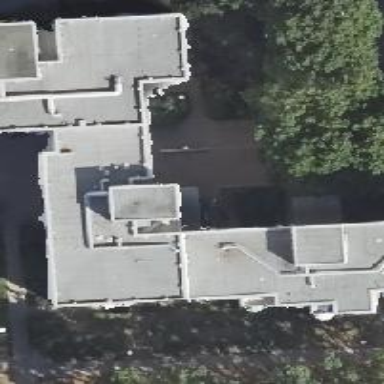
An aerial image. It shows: Flat-roofed apartment building with white exterior.